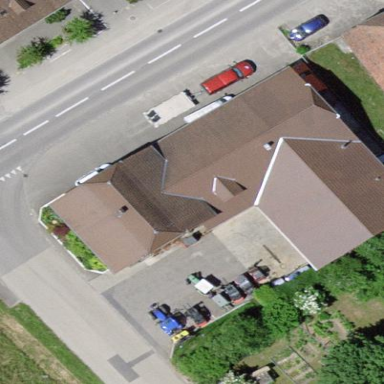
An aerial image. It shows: Building.